Aerial crown-view tile of a tropical tree (Barro Colorado Island, Panama), acquired 20250512:
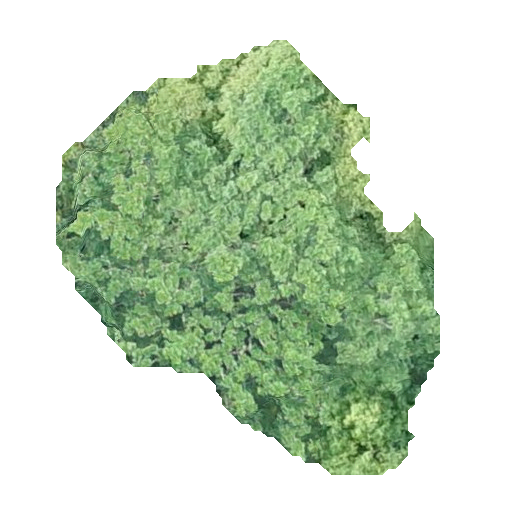
Species: Simarouba amara
GBIF accepted scientific name: Simarouba amara
Crown area: 158.215 m²